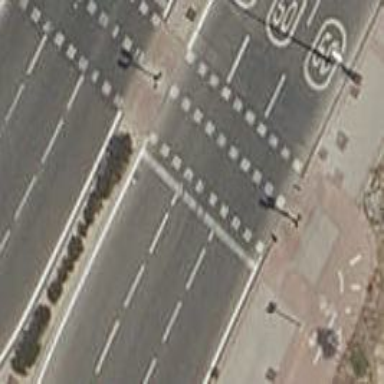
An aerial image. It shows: Marked road crossing.